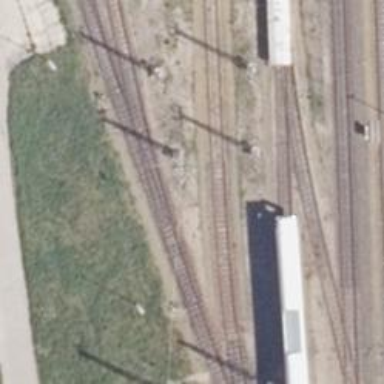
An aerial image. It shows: Railway switch.